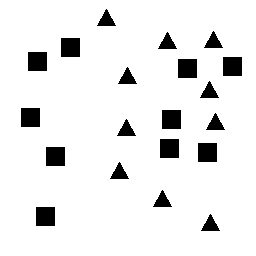
Squares: 10
Triangles: 10
Stars: 0
Total shapes: 20